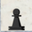
Piece: bP